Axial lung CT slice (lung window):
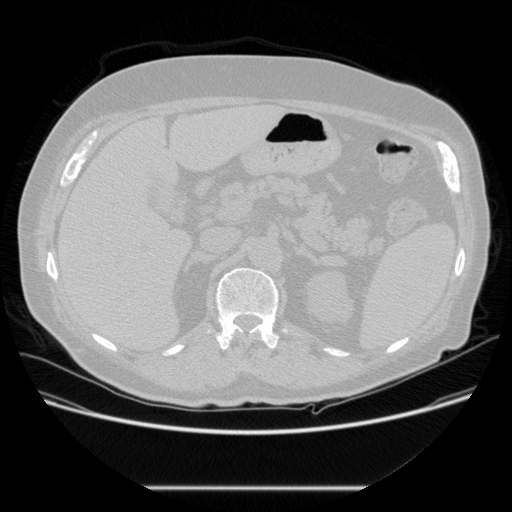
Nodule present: no